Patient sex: M
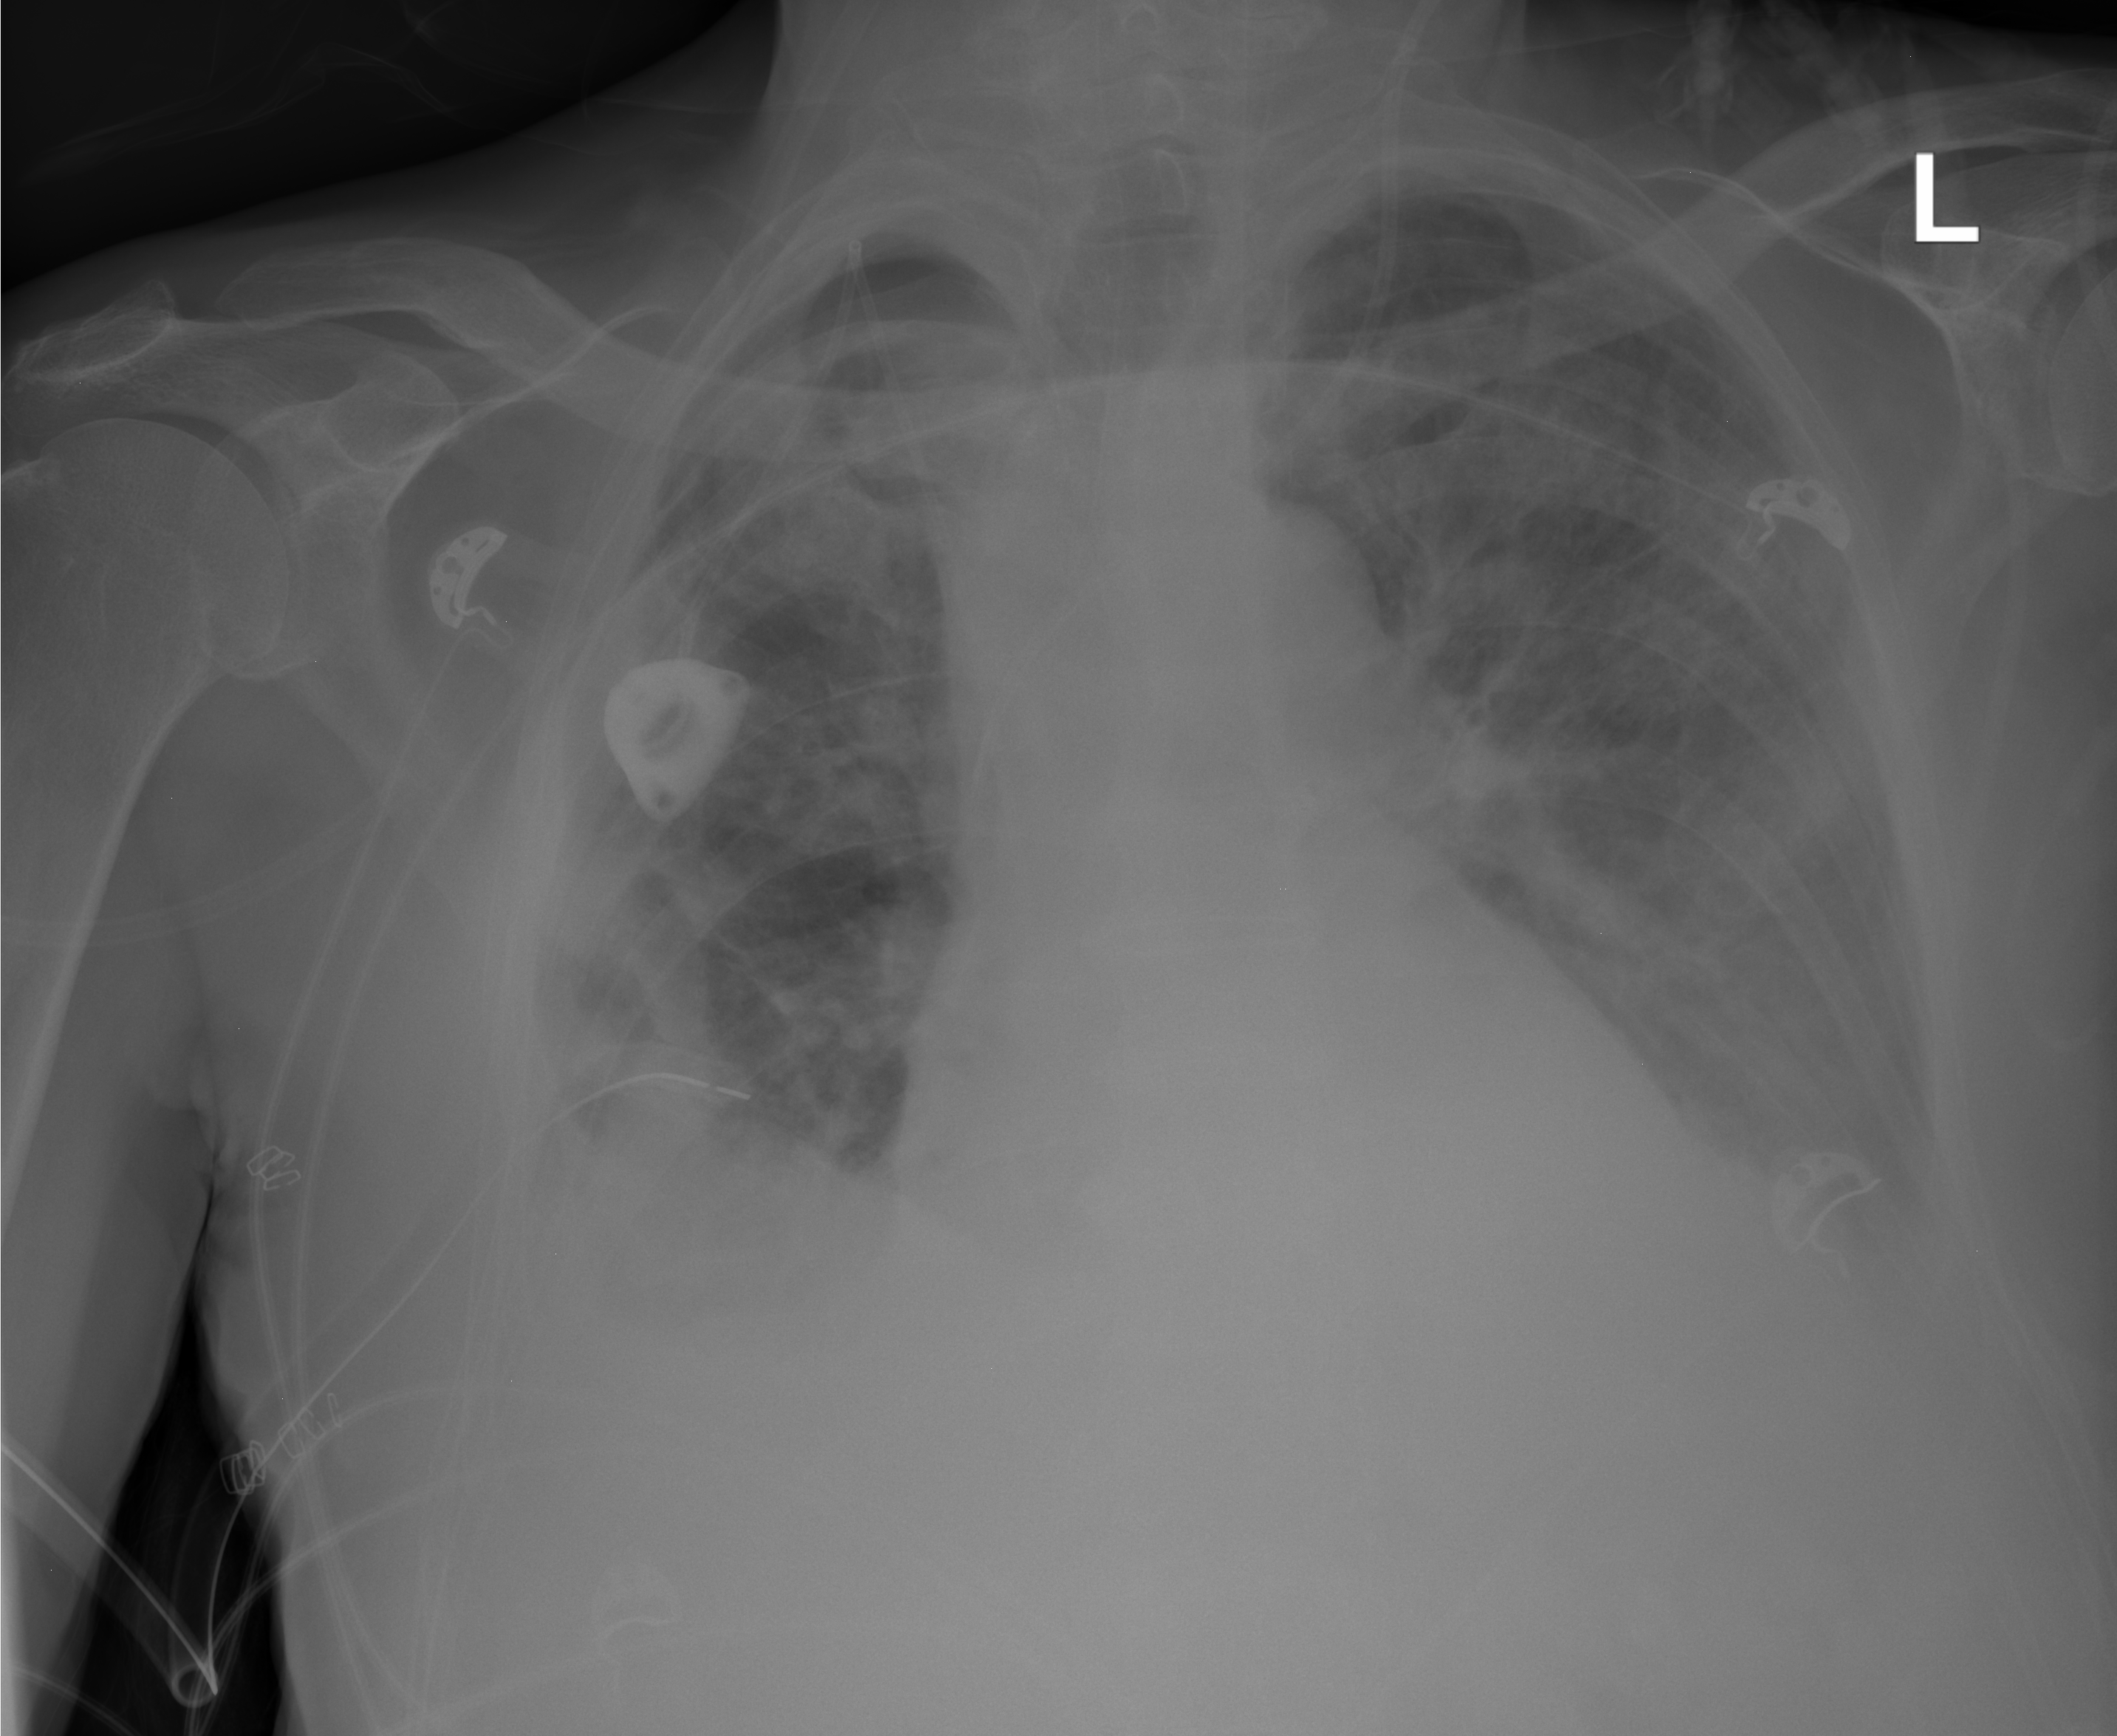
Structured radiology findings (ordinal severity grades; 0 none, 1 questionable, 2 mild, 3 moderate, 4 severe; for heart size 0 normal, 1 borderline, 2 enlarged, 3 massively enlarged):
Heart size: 0
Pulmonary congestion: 2
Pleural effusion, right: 2
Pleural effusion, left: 2
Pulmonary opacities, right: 0
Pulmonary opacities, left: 0
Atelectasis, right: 3
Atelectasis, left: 2